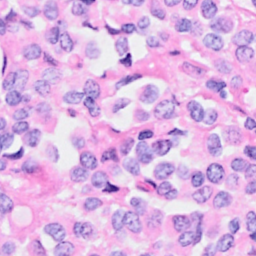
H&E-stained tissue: Breast